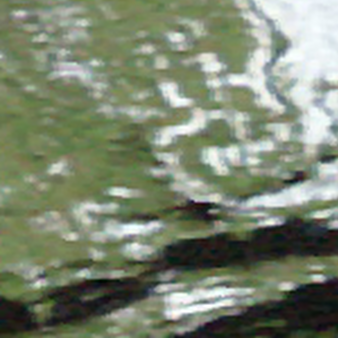
Label: other